Field crop: maize
Growth stage: 2
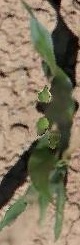
Species: maize